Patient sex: M
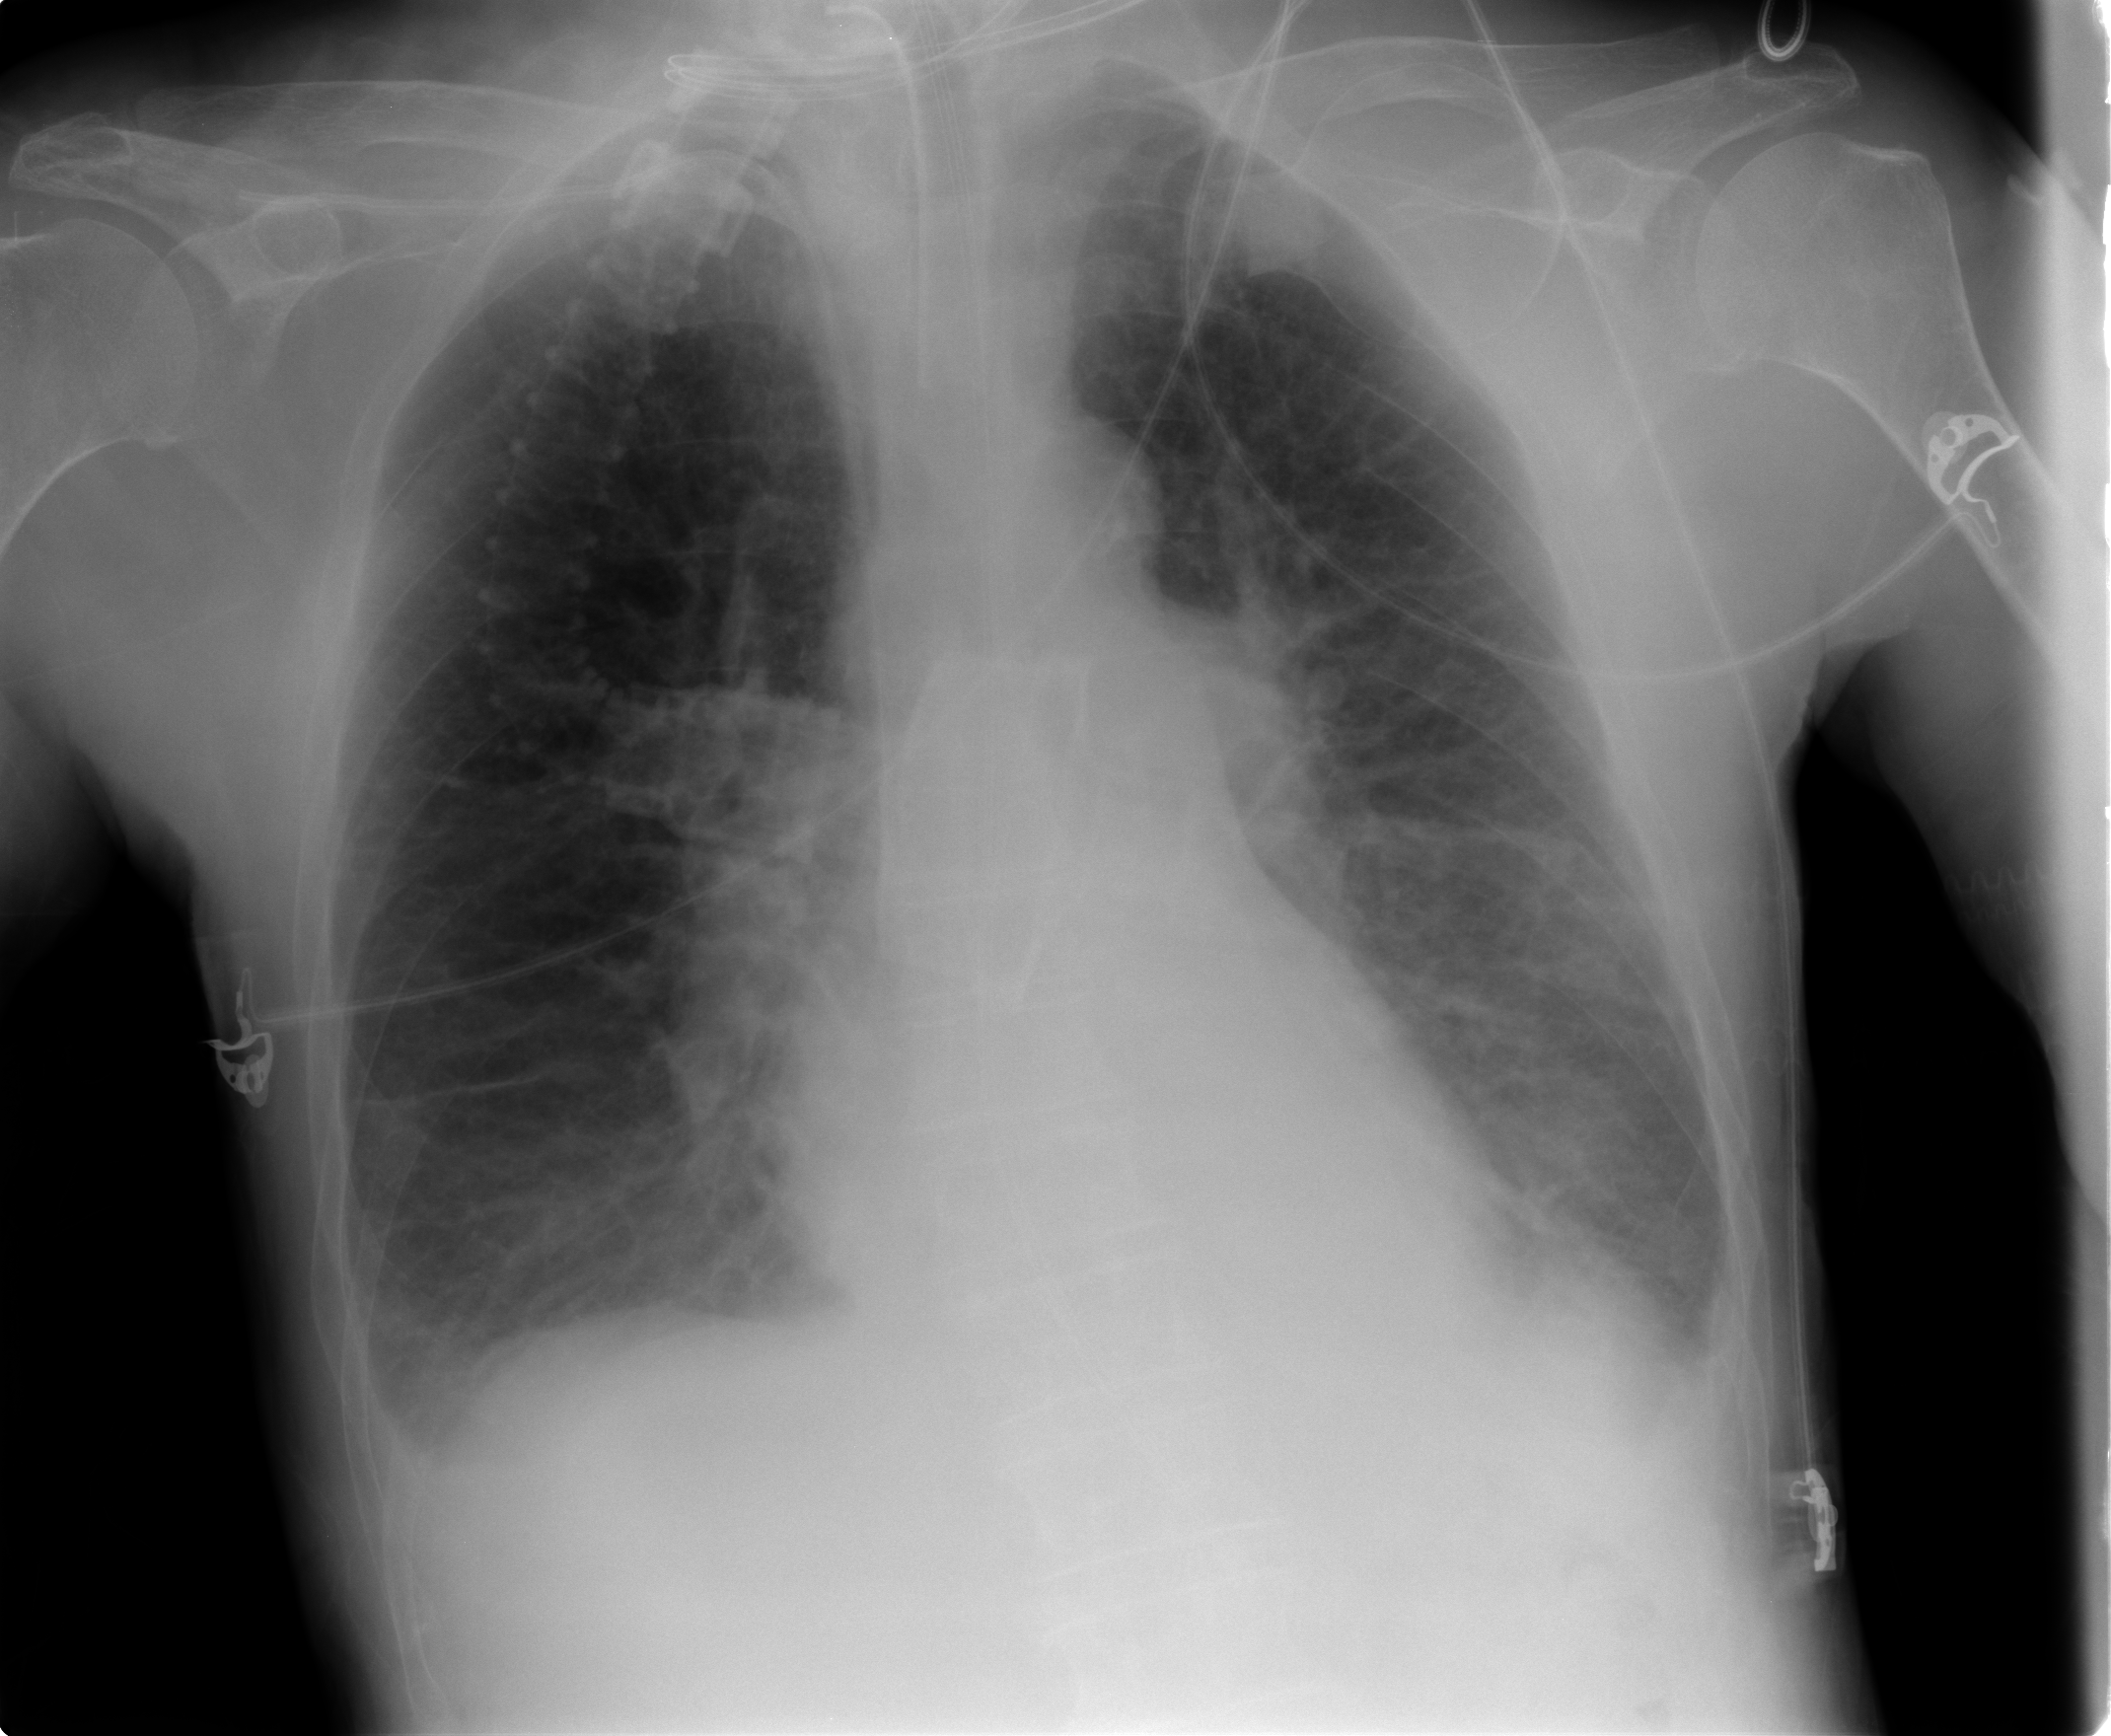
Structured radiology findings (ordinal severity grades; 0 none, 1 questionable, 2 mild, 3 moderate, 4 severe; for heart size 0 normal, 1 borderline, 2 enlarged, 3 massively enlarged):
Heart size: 0
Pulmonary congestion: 2
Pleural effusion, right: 1
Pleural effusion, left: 1
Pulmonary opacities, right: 0
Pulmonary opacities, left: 0
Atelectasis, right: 0
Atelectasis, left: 0